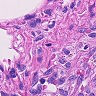
Metastatic tissue present: no